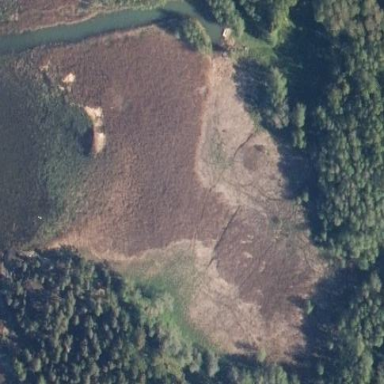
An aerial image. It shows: Reedbed in wetland area.